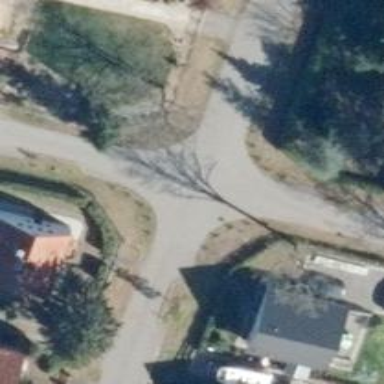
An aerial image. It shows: Residential road with asphalt surface and no sidewalk.